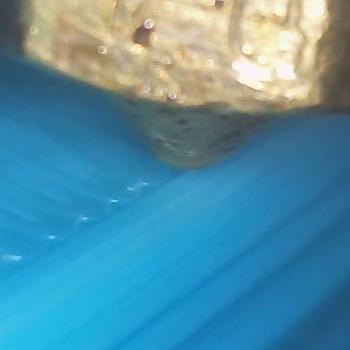
Flow rate: 89%